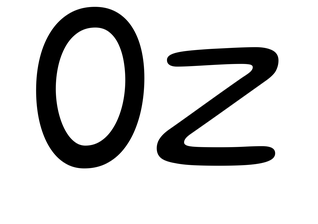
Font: Gluten_Light